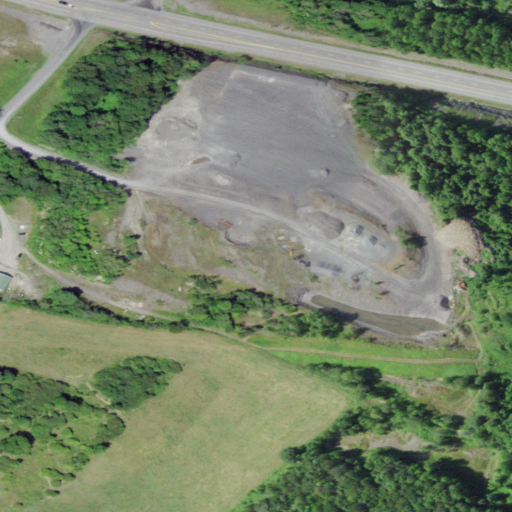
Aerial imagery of mountain in New York named Pray Hill containing pasture, barren land, deciduous forest, medium intensity development, high intensity development, low intensity development, shrub, cultivated crops, open development, and grassland